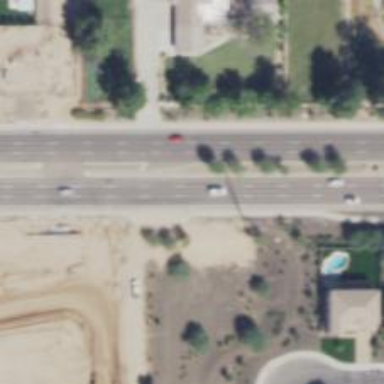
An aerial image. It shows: Secondary road with asphalt surface.